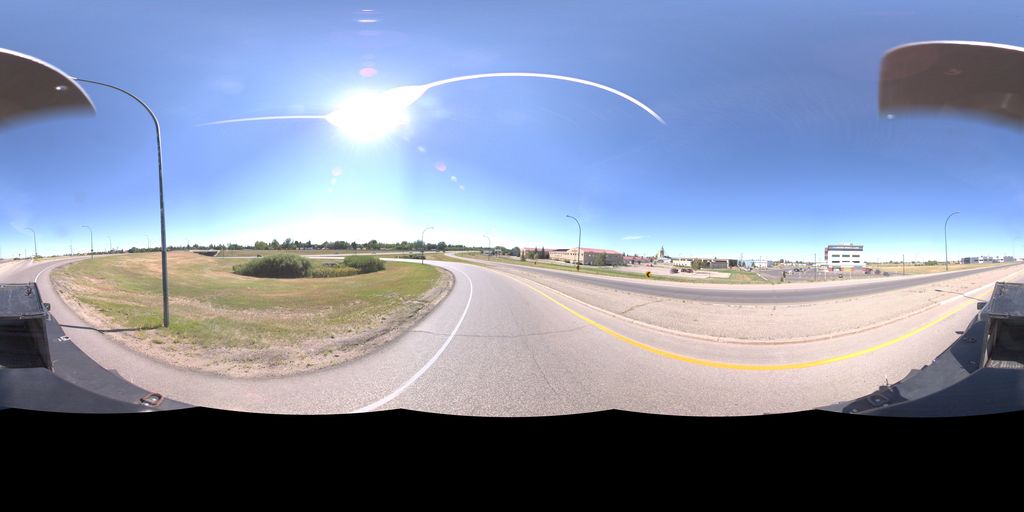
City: saskatoon